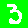
Digit: 3